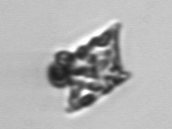
Label: Eucampia